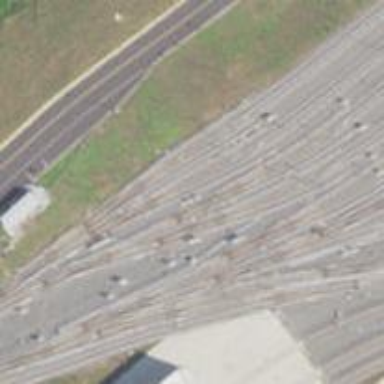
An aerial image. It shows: Yard area with electrified rail tracks.